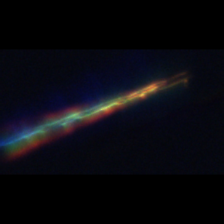
Taxon: Psuedo-nitzschia
Group: Diatoms